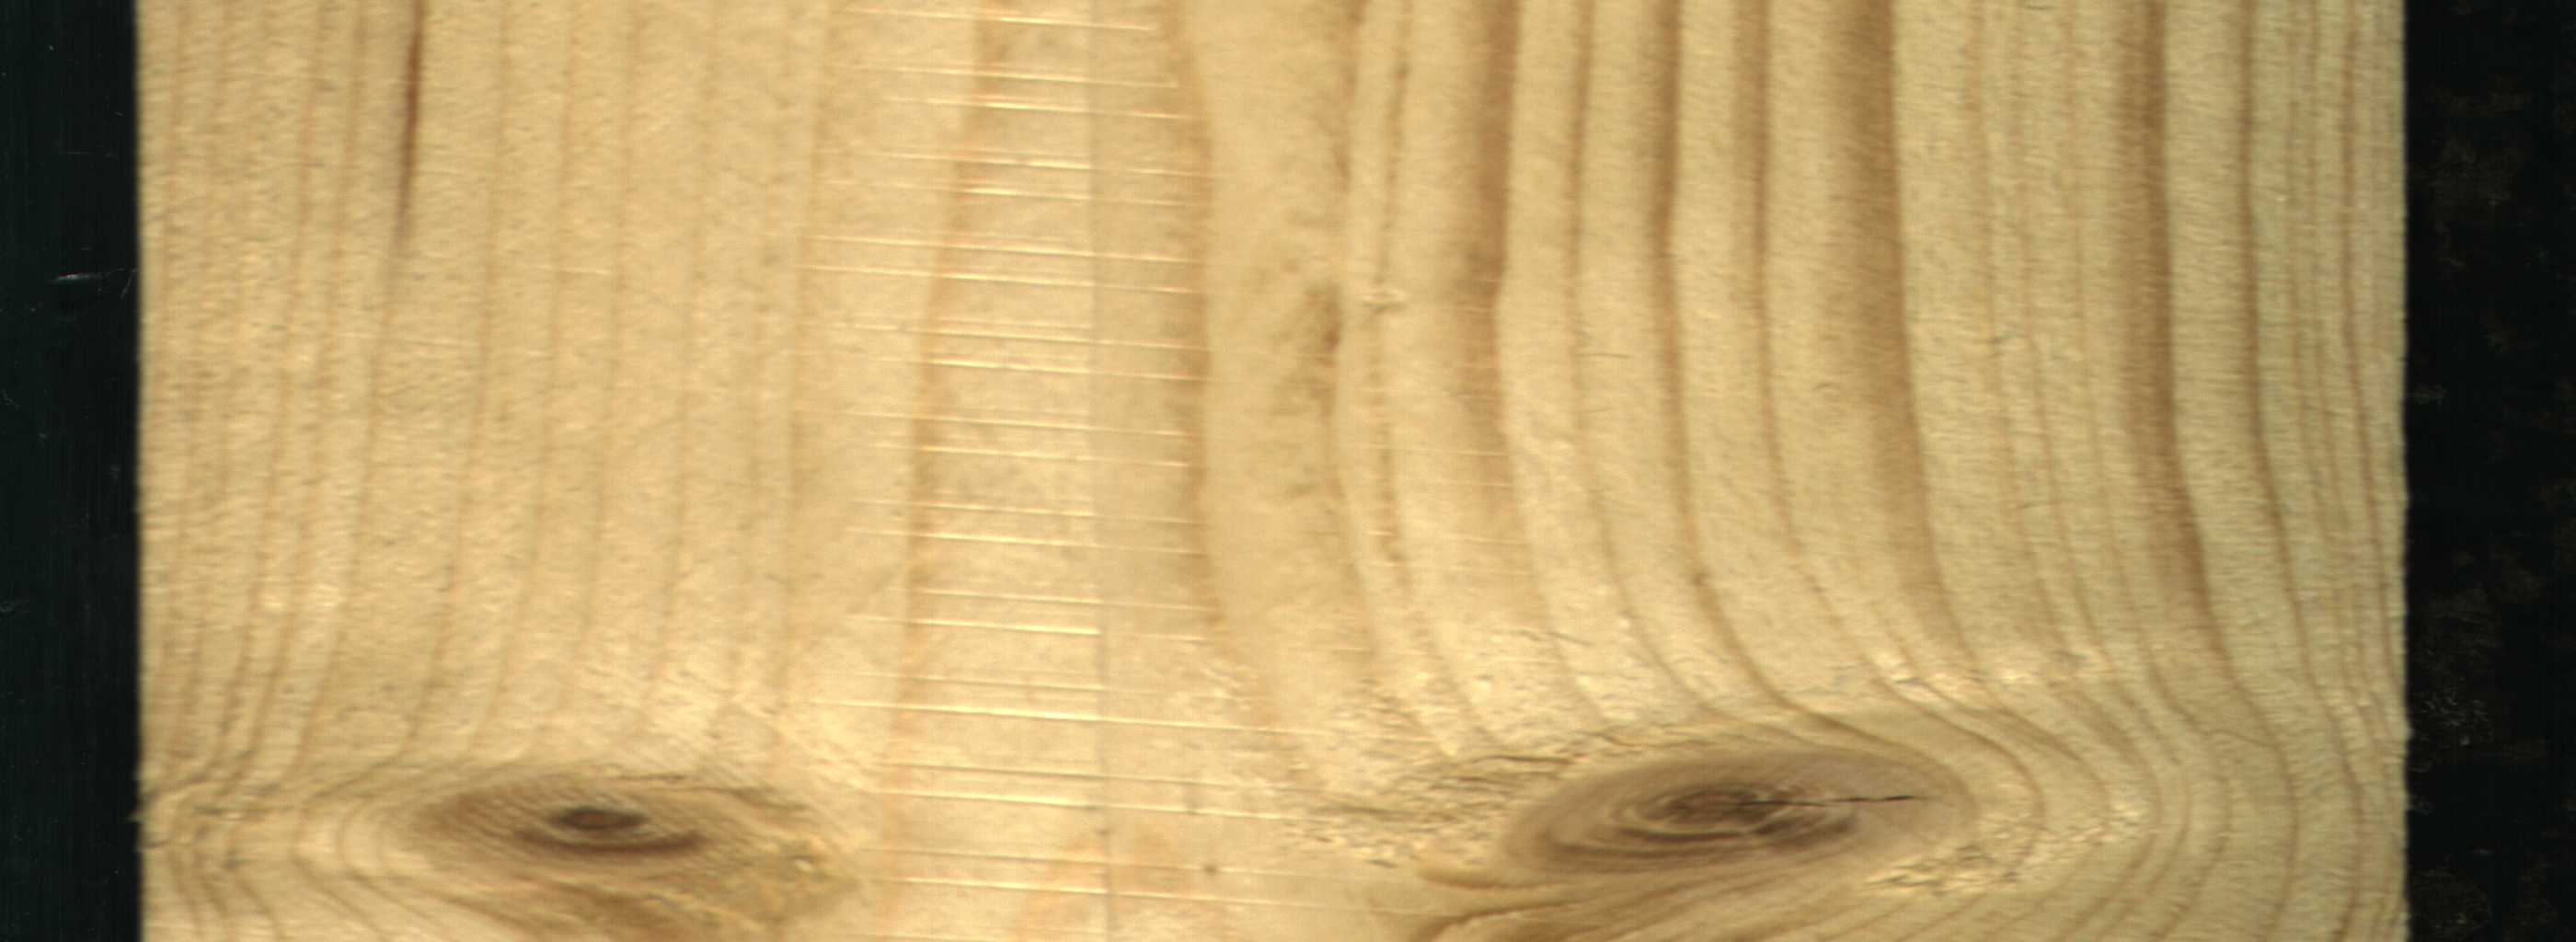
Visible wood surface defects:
resin
Live_Knot
Live_Knot